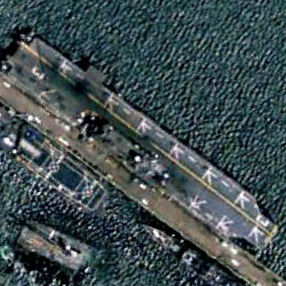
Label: combat